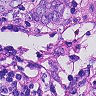
Metastatic tissue present: yes